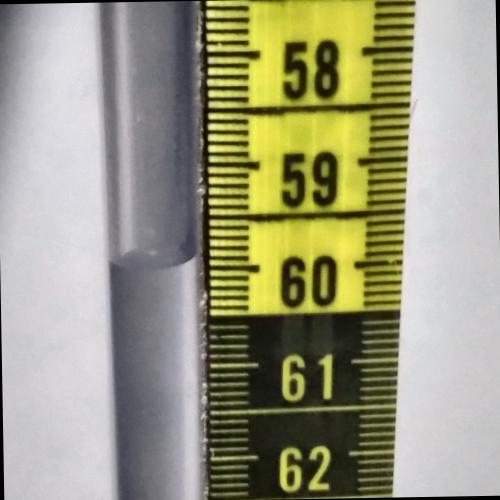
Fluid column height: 59.9 cm